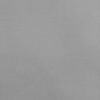
Label: dusty